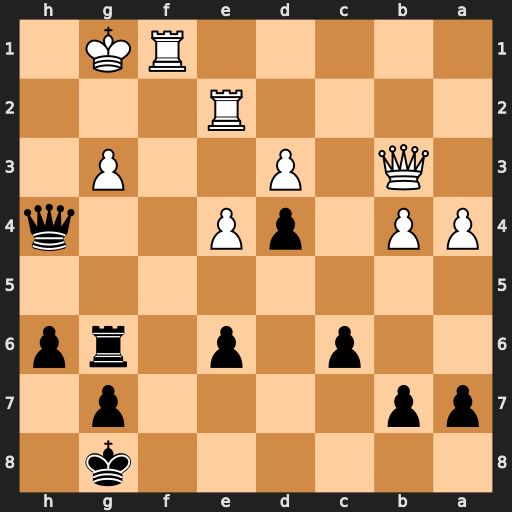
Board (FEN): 6k1/pp4p1/2p1p1rp/8/PP1pP2q/1Q1P2P1/4R3/5RK1
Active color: b
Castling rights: -
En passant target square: -
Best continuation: Qxg3+ Kh1 Qh3+ Rh2 Qxf1#